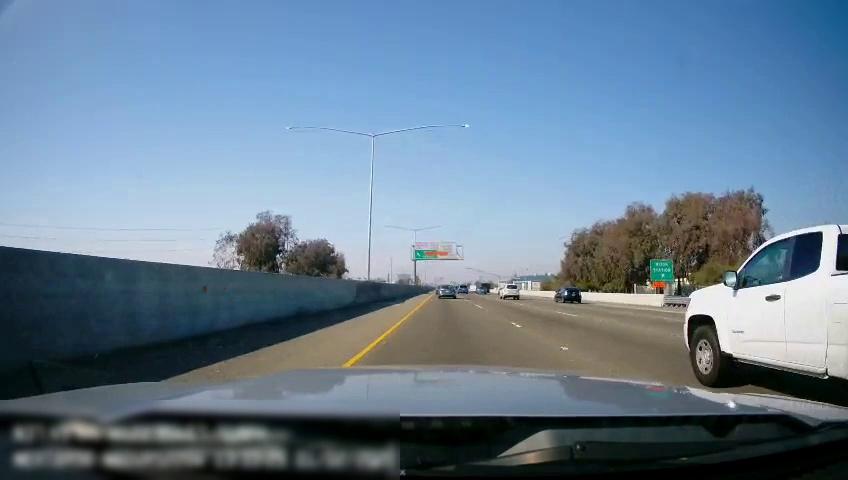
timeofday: Day
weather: Sunny
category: Drivable Space
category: Vehicles | Truck
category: Vehicles | Car
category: Vehicles | SUV
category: Vehicles | Car
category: Vehicles | SUV
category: Vehicles | Other LV
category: Vehicles | Other LV
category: Lanes | Alternate Lane
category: Lanes | Current Lane
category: Lanes | Current Lane
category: Lanes | Alternate Lane
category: Traffic | Signs